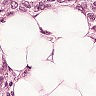
Metastatic tissue present: yes